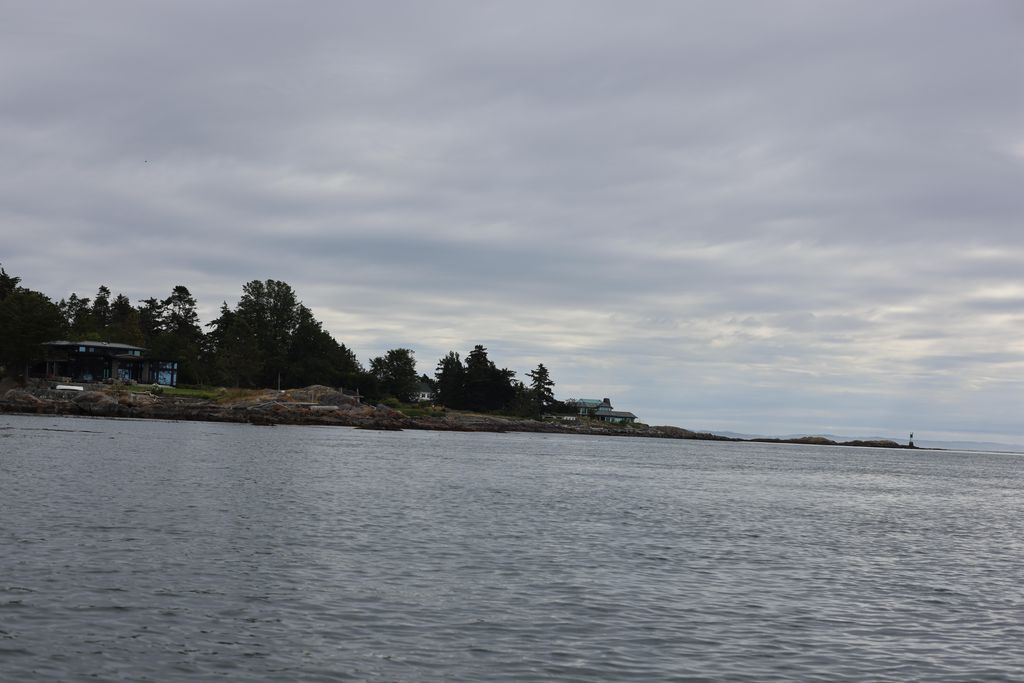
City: victoria